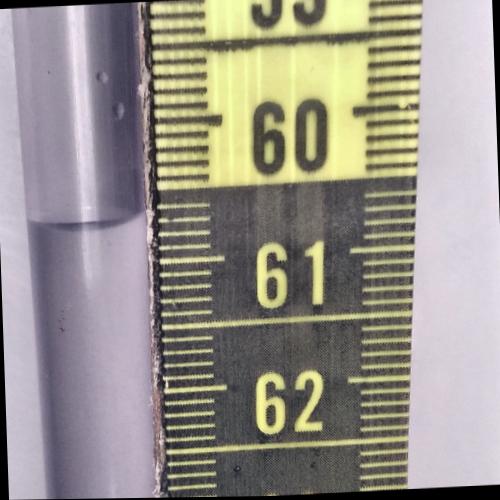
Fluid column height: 60.7 cm